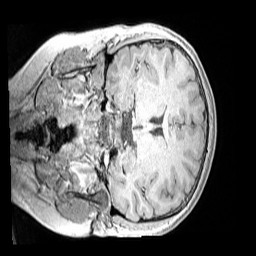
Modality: MP2RAGE
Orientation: coronal
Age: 11
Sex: female
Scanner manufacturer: siemens
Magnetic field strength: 3 T
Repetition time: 4 s
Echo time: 0.00299 s